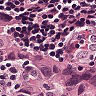
Metastatic tissue present: yes